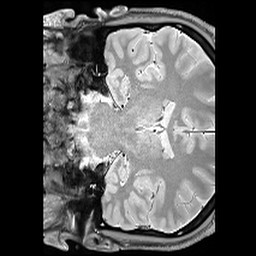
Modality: T1w
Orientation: coronal
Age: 26
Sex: male
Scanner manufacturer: siemens
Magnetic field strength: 3 T
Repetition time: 6.5 s
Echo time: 0.016 s